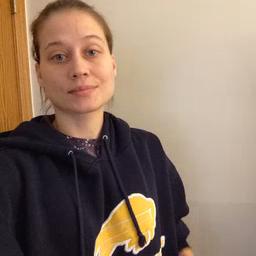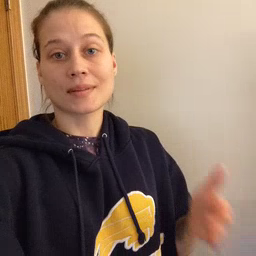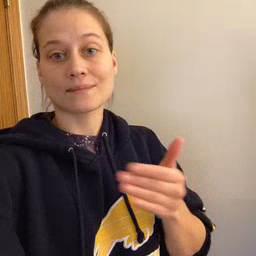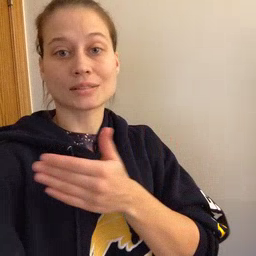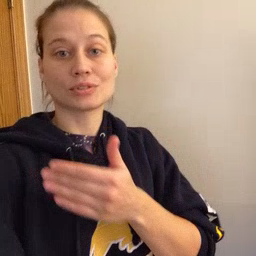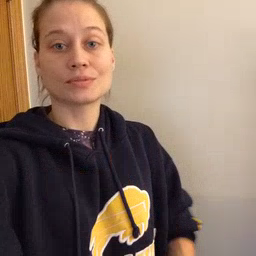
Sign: fish